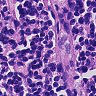
Metastatic tissue present: no